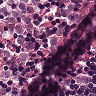
Metastatic tissue present: yes